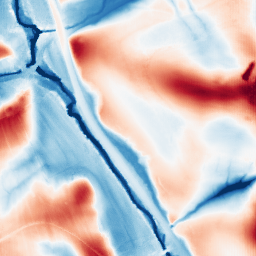
Category: edge_preserving
Decomposition family: guided
Decomposition parameters: radius: 32
eps: 0.001
Upsampling method: fft_zeropad
Upsampling parameters: scale: 8
Upsampling scale: 8